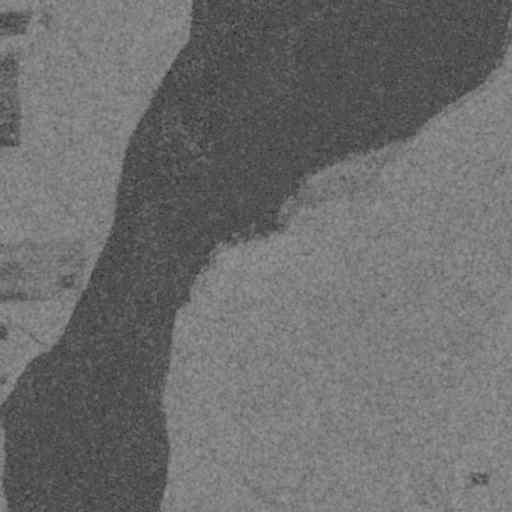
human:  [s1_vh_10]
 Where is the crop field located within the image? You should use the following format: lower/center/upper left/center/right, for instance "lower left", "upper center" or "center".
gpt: The crop field is located in the upper left of the image.
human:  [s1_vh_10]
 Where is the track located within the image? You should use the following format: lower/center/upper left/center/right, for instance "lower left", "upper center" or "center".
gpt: There is no track in the image.

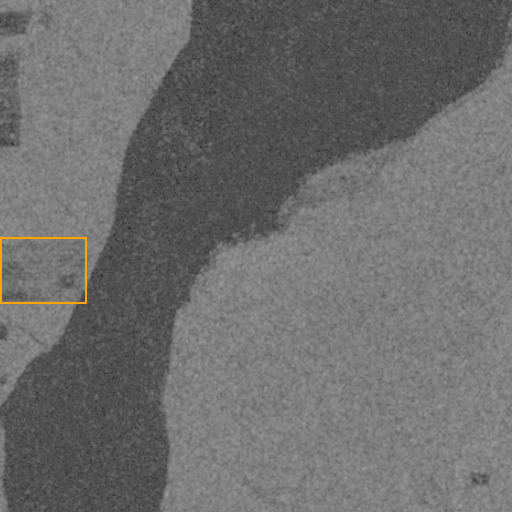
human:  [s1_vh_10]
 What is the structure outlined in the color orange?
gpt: The structure outlined in orange is a crop field.
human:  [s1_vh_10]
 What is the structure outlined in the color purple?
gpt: There is no purple outline.